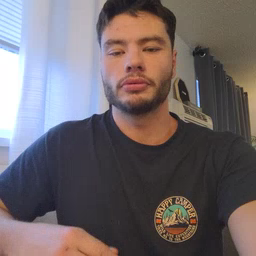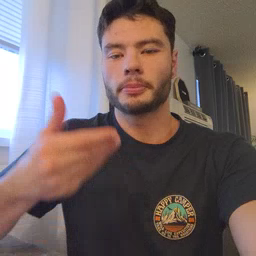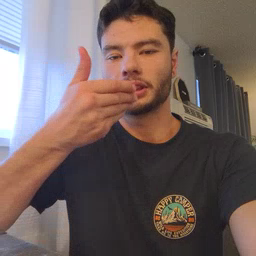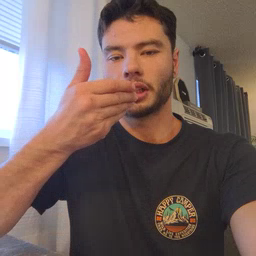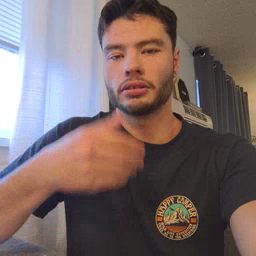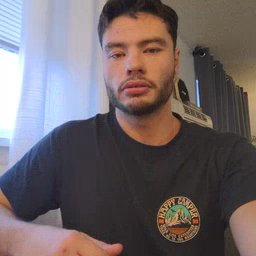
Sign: pizza